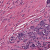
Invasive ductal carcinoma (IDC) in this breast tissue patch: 0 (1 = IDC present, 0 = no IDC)